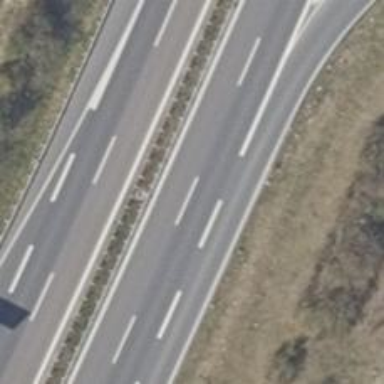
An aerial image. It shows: Motorway junction.